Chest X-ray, PA view. Patient: 47 years old, sex F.
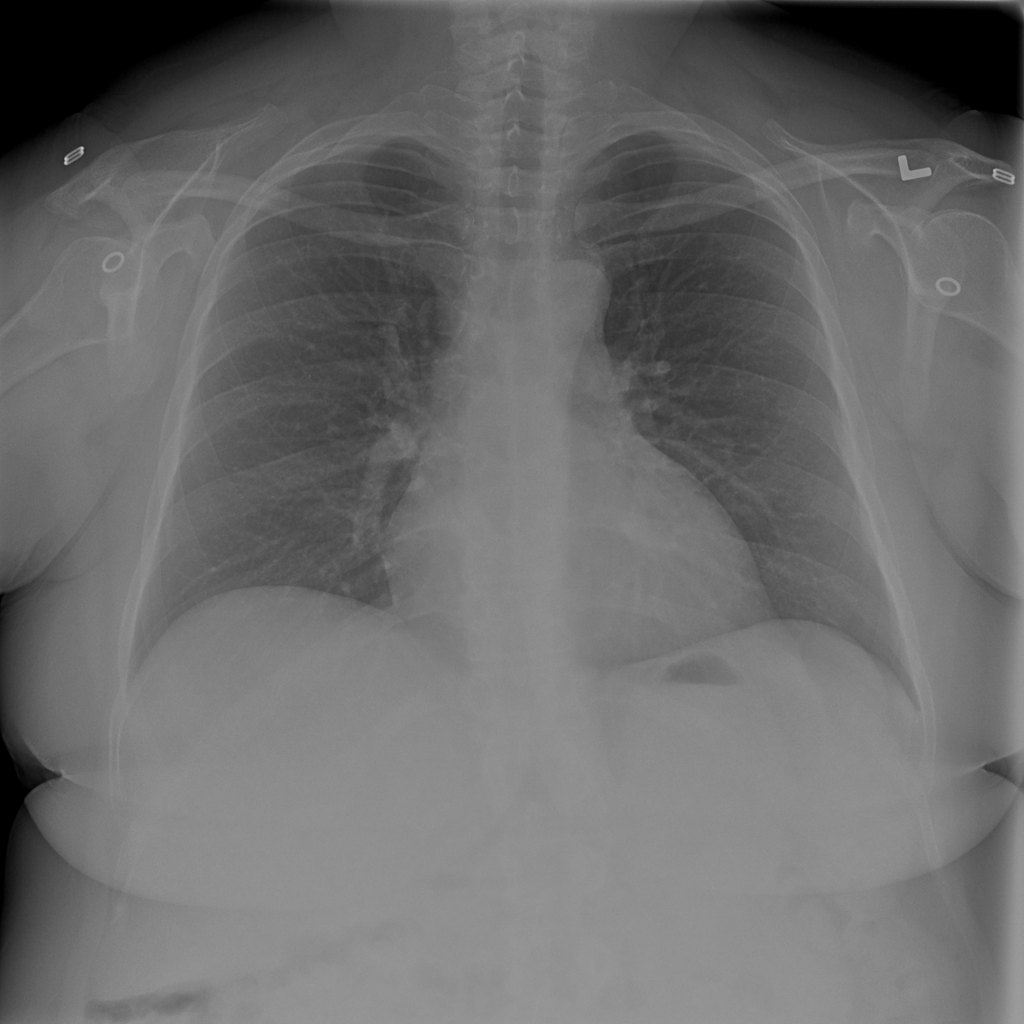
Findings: Infiltration